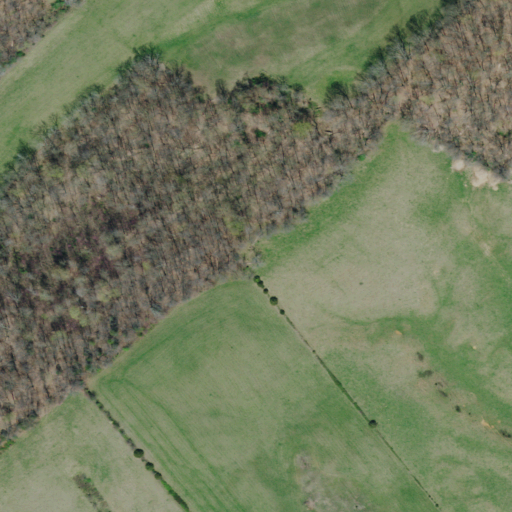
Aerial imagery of mountain in Tennessee named Cheroy Hill containing pasture, deciduous forest, and mixed forest